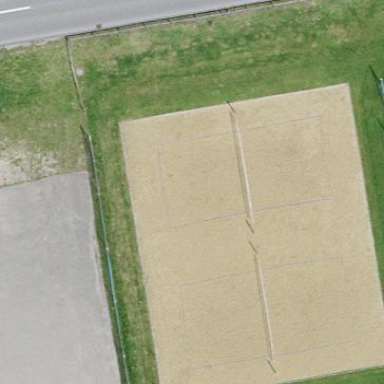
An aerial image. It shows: Sandy pitch designated for beach volleyball.